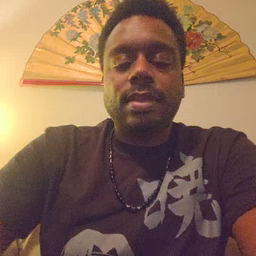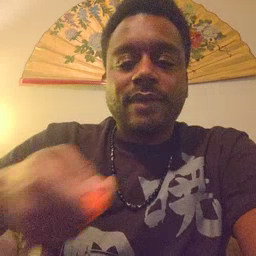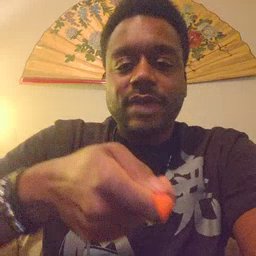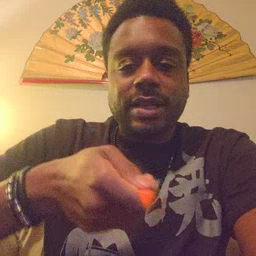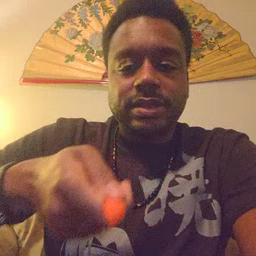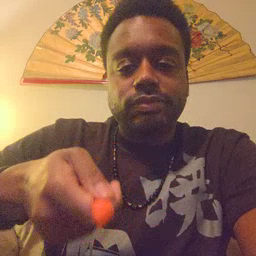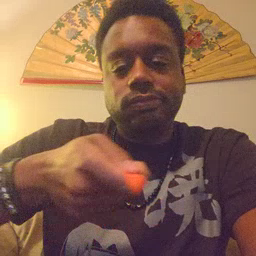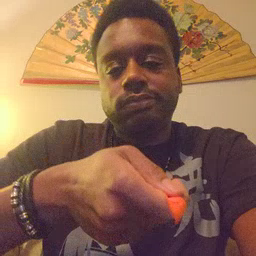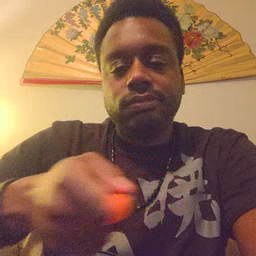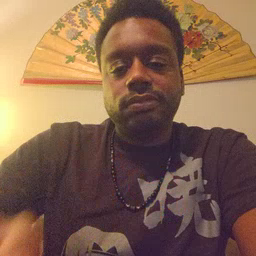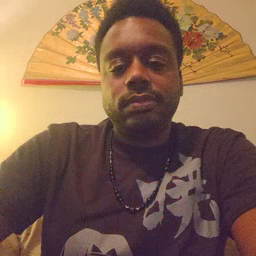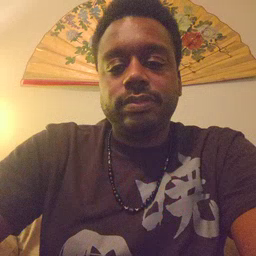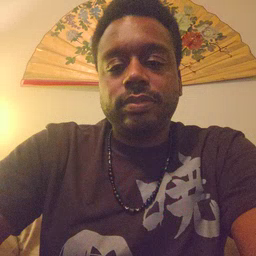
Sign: vacuum